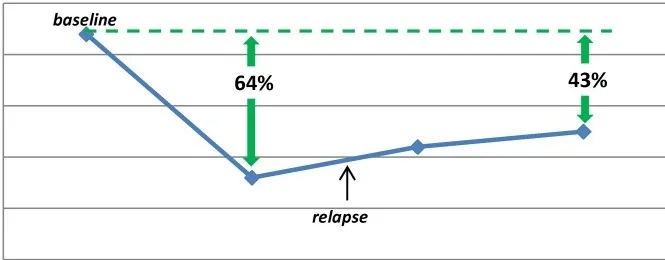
Results of Gambling Symptoms Assessment Scale (G-SAS), at baseline and follow up.
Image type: chart (chart)